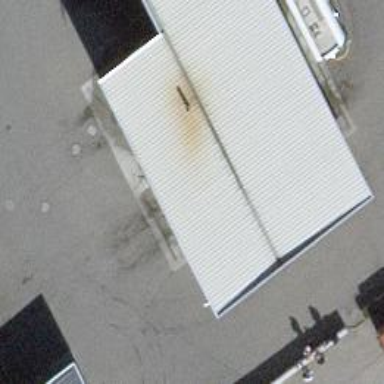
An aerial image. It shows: Fuel station.